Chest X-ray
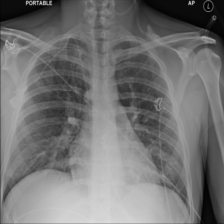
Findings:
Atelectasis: negative
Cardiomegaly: negative
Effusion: negative
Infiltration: negative
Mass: negative
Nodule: negative
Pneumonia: negative
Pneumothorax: negative
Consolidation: negative
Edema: negative
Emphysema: negative
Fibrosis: negative
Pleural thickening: negative
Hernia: negative